Interaction volume radius: 5 \u00c5
Interaction volume height: 15 \u00c5
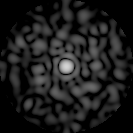
Disorder parameter: 0.8641